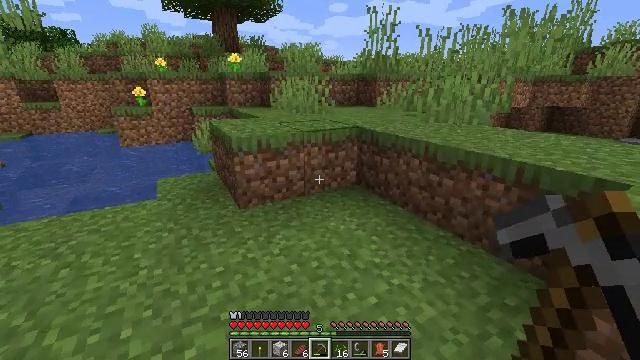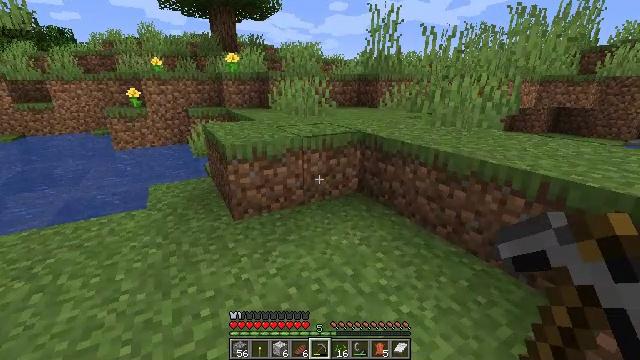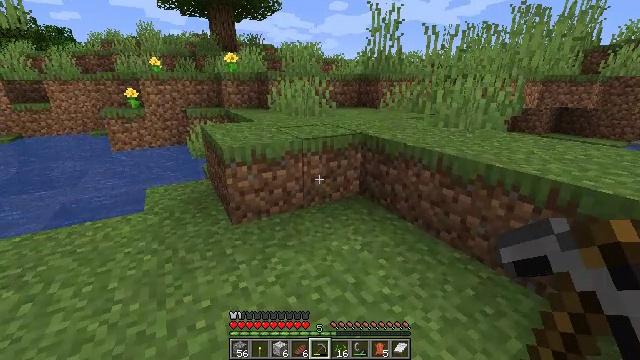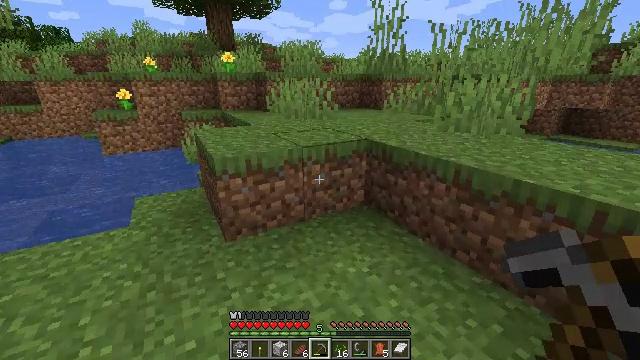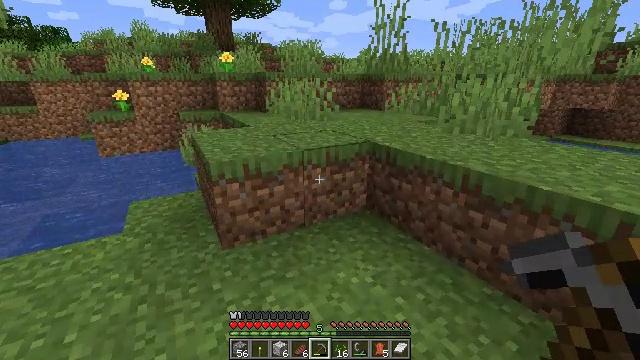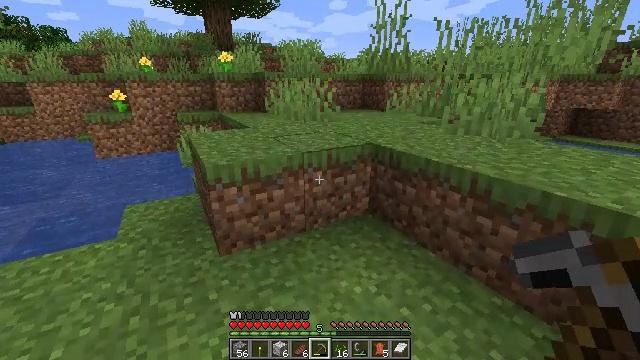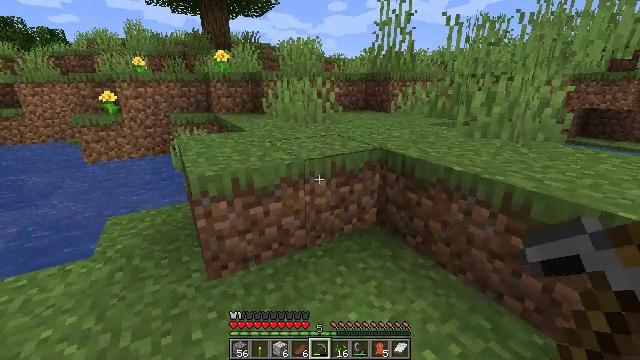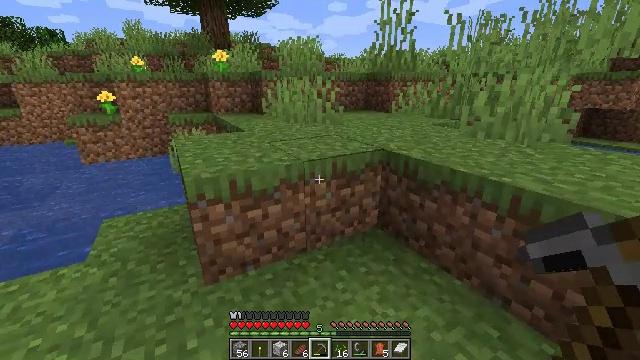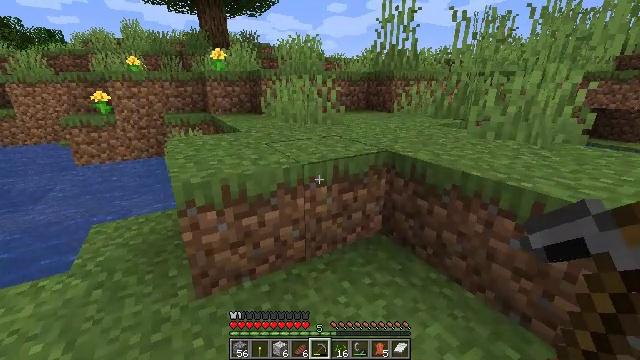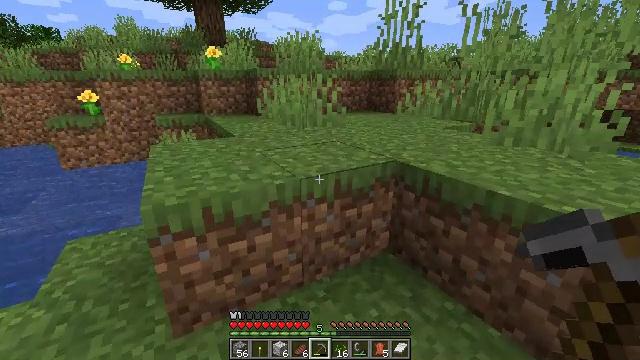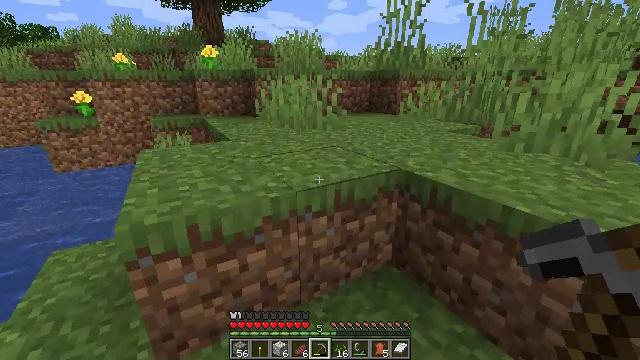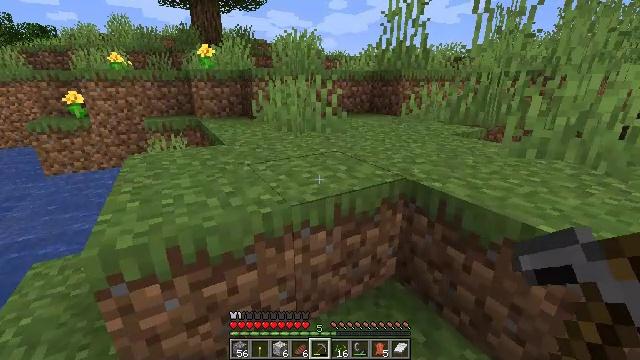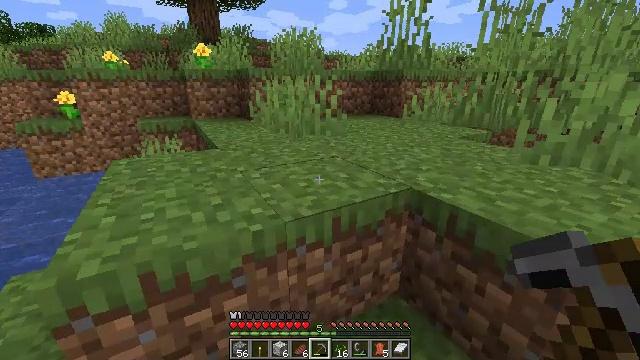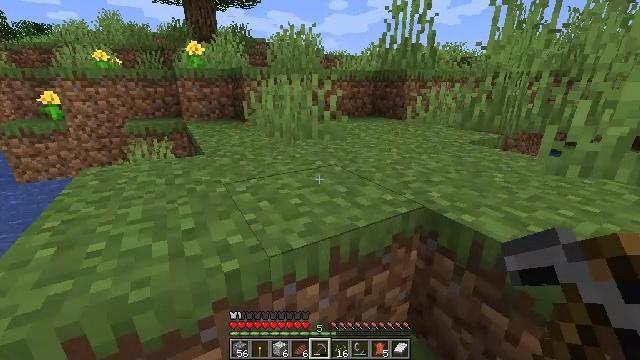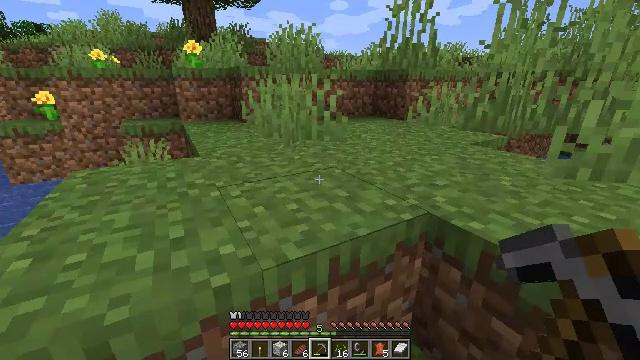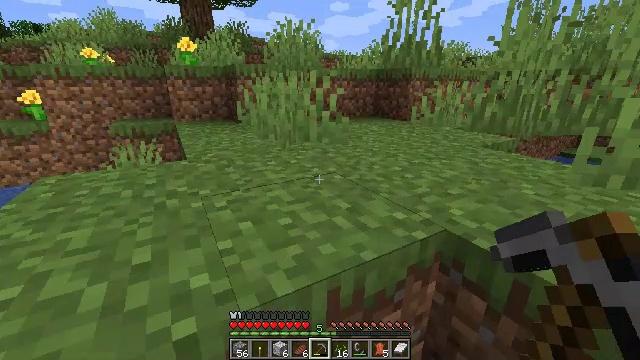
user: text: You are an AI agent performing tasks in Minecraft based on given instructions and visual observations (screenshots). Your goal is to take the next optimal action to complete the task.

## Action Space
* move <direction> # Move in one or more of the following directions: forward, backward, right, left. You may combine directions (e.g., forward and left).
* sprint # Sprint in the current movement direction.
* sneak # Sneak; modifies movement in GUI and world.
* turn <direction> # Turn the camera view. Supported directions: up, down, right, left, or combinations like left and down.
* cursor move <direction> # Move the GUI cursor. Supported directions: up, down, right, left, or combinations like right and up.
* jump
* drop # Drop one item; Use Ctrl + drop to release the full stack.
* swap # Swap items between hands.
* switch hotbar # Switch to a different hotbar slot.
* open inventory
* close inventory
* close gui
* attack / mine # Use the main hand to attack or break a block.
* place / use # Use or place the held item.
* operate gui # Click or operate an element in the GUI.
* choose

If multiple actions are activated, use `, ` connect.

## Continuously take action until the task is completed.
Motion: motion action
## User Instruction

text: Harvest birch logs from birch trees.
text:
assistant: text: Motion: move forward
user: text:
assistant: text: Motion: move forward
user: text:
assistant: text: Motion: move forward
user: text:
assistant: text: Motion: move forward
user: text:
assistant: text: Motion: move forward
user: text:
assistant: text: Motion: move forward
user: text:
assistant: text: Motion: move forward
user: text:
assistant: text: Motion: move forward
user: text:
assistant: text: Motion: move forward
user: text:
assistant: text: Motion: move forward
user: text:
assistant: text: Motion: move forward
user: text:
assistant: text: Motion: move forward
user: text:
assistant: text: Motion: move forward
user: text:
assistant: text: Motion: move forward
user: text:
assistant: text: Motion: move forward
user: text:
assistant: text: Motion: move forward, jump
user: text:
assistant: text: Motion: move forward, jump
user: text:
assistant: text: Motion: move forward, jump
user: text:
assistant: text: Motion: move forward, jump
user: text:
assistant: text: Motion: move forward
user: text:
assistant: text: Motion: move forward
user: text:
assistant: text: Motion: move forward
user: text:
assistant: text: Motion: move forward
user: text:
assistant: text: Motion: move forward
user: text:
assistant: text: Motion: move forward
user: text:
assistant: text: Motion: move forward
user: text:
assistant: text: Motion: move forward
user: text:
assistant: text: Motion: move forward
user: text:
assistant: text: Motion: move forward
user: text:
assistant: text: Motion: move forward